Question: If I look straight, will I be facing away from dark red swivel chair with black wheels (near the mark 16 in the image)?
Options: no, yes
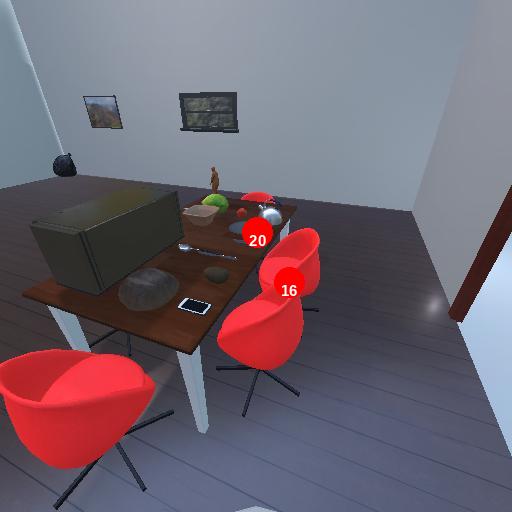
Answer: no